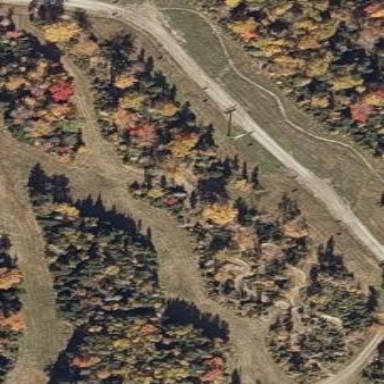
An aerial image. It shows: Downhill piste through needle-leaved woodland.